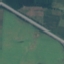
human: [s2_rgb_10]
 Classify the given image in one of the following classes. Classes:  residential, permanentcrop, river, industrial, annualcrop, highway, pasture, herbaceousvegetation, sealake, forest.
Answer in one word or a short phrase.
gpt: Highway